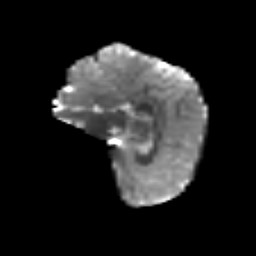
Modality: T2w
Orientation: sagittal
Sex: female
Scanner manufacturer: siemens
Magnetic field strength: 3 T
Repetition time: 5 s
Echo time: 0.071 s